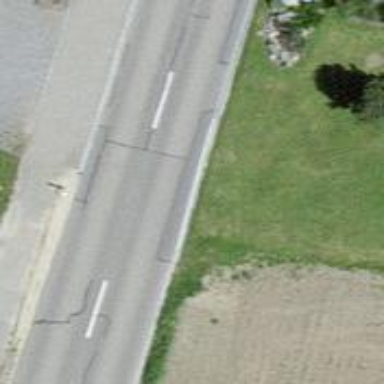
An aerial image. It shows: Tertiary road.